Question: Sender name?
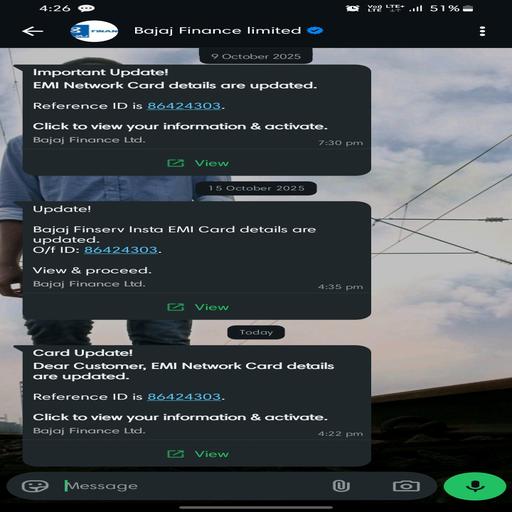
Answer: Bajaj Finance